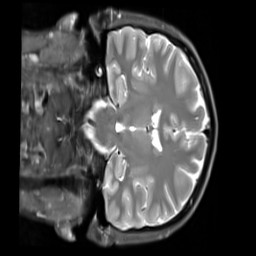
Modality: PDw
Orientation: coronal
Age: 27
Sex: male
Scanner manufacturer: siemens
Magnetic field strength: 3 T
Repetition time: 11.88 s
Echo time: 0.014 s